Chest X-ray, PA view. Patient: 47 years old, sex F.
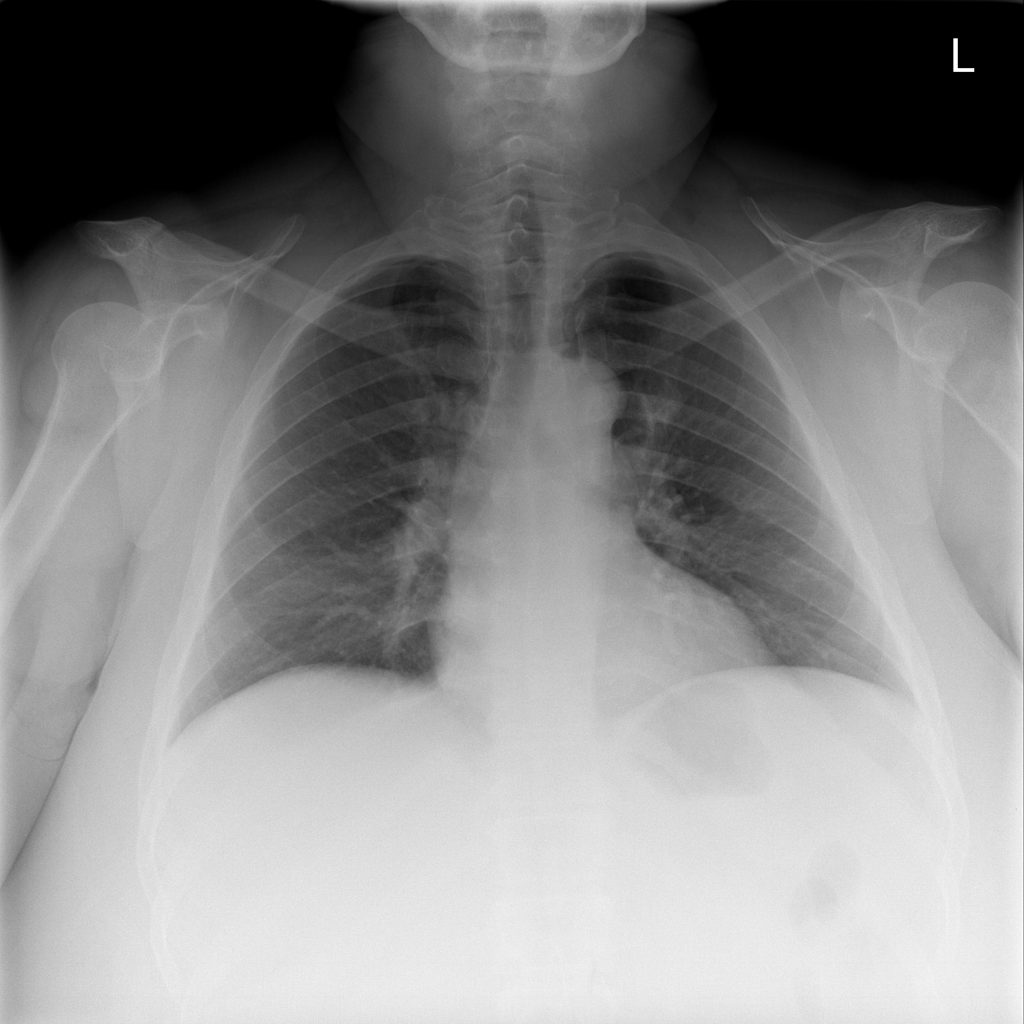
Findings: No Finding